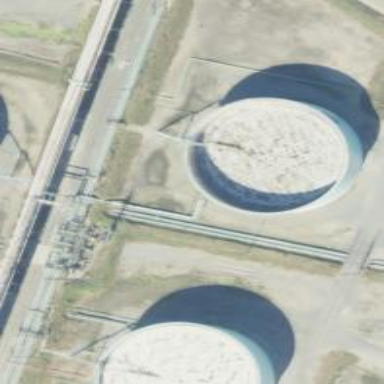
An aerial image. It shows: Storage tank which is man-made.